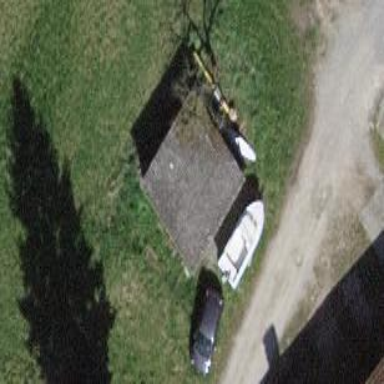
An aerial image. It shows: Shed building.